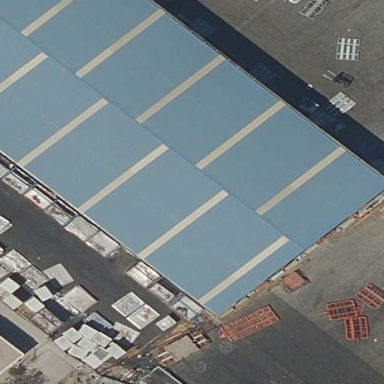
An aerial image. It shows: Industrial building.